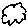
Label: cloud